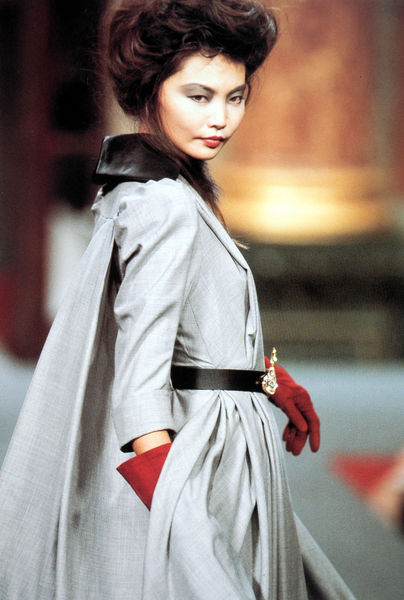
Titel: Mantel
Künstler: Vivienne Westwood
Institution: unbekannt
Schlagwörter: umhang, frankreich, frau, frisur, grau, haar, handschuhe, kleid, mund, profil, schwarz, straße, säule, weiss, blick, gürtel, rot, beige, mode, falten, kragen, stehen, portrait, porträt, gewand, gold, mantel, pose, stoff, schminke, japan, modell, laufen, weis, drehen, model, dünn, geschminkt, foto, fotografie, schnalle, asien, asiatisch, scherpe, tasche, französich, faltenrock, schwingen, schau, gerafft, drehung, design, dauerwelle, mager, hintergrund verschwommen, gewandt, asia, modefotografie, laufsteg, asiatin, asiation, catwalk, gang gehen, hand in der tasche, kendo, kleidertasch, kragen schwarz, makeup, mde, modenschau, schmalle, swinger